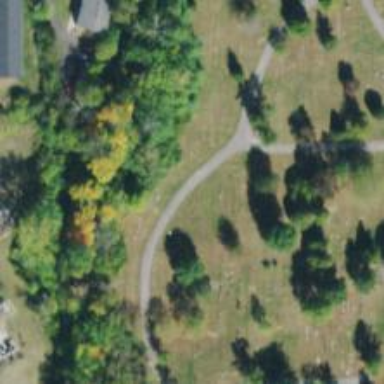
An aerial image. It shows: Cemetery.